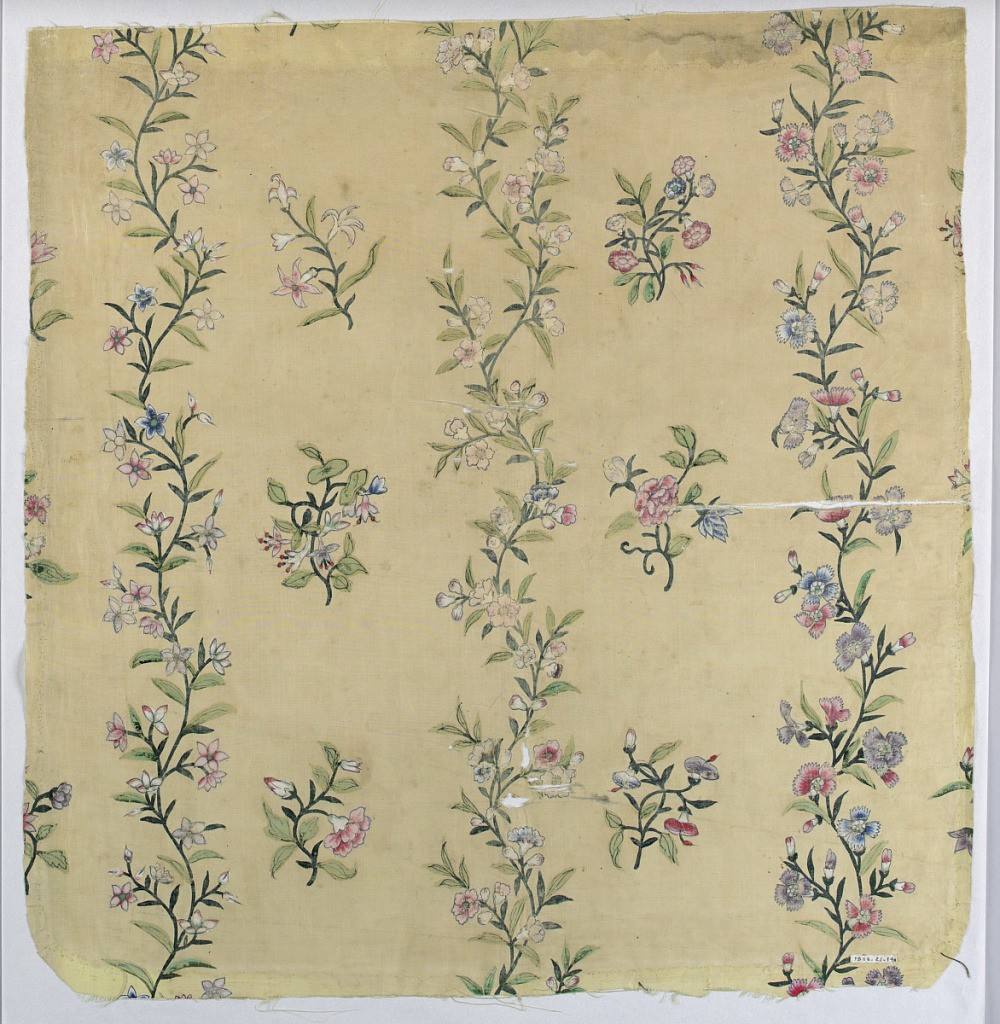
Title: Textile fragment
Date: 18th century
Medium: silk; tempera Technique: printed and painted on plain weave
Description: Cream-coloured ground with a design of vertical slender green serpentine stems with green leaves and flowers in blue, purple, rose, and white. Scattered floral sprays between the serpentines.